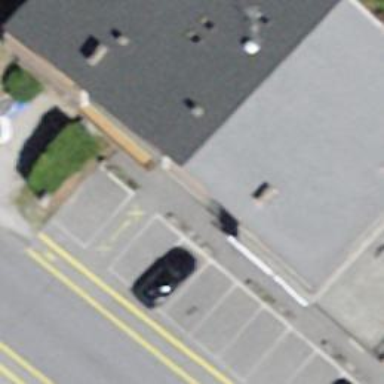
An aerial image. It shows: Outdoor shop.